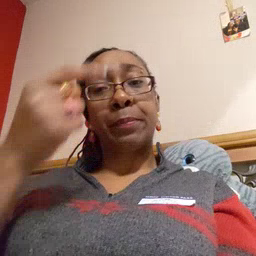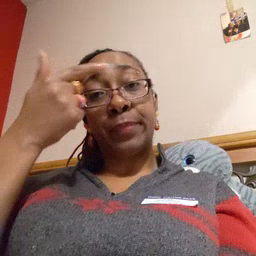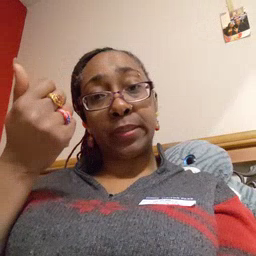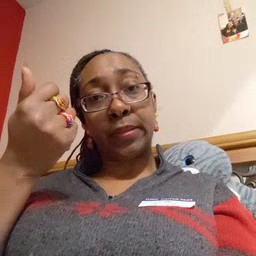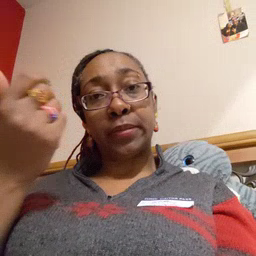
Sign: because